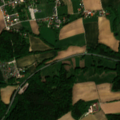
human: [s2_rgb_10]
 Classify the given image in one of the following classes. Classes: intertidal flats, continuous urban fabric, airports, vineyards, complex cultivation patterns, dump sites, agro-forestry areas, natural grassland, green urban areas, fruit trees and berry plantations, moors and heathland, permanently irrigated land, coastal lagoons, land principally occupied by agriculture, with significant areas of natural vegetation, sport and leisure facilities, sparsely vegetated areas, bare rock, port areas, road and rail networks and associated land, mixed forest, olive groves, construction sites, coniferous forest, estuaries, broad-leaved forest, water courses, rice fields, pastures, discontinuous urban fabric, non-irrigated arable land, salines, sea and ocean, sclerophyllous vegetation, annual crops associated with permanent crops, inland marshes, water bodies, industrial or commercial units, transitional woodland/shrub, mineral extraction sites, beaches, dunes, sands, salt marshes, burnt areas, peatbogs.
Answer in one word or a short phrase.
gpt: discontinuous urban fabric, non-irrigated arable land, land principally occupied by agriculture, with significant areas of natural vegetation, mixed forest